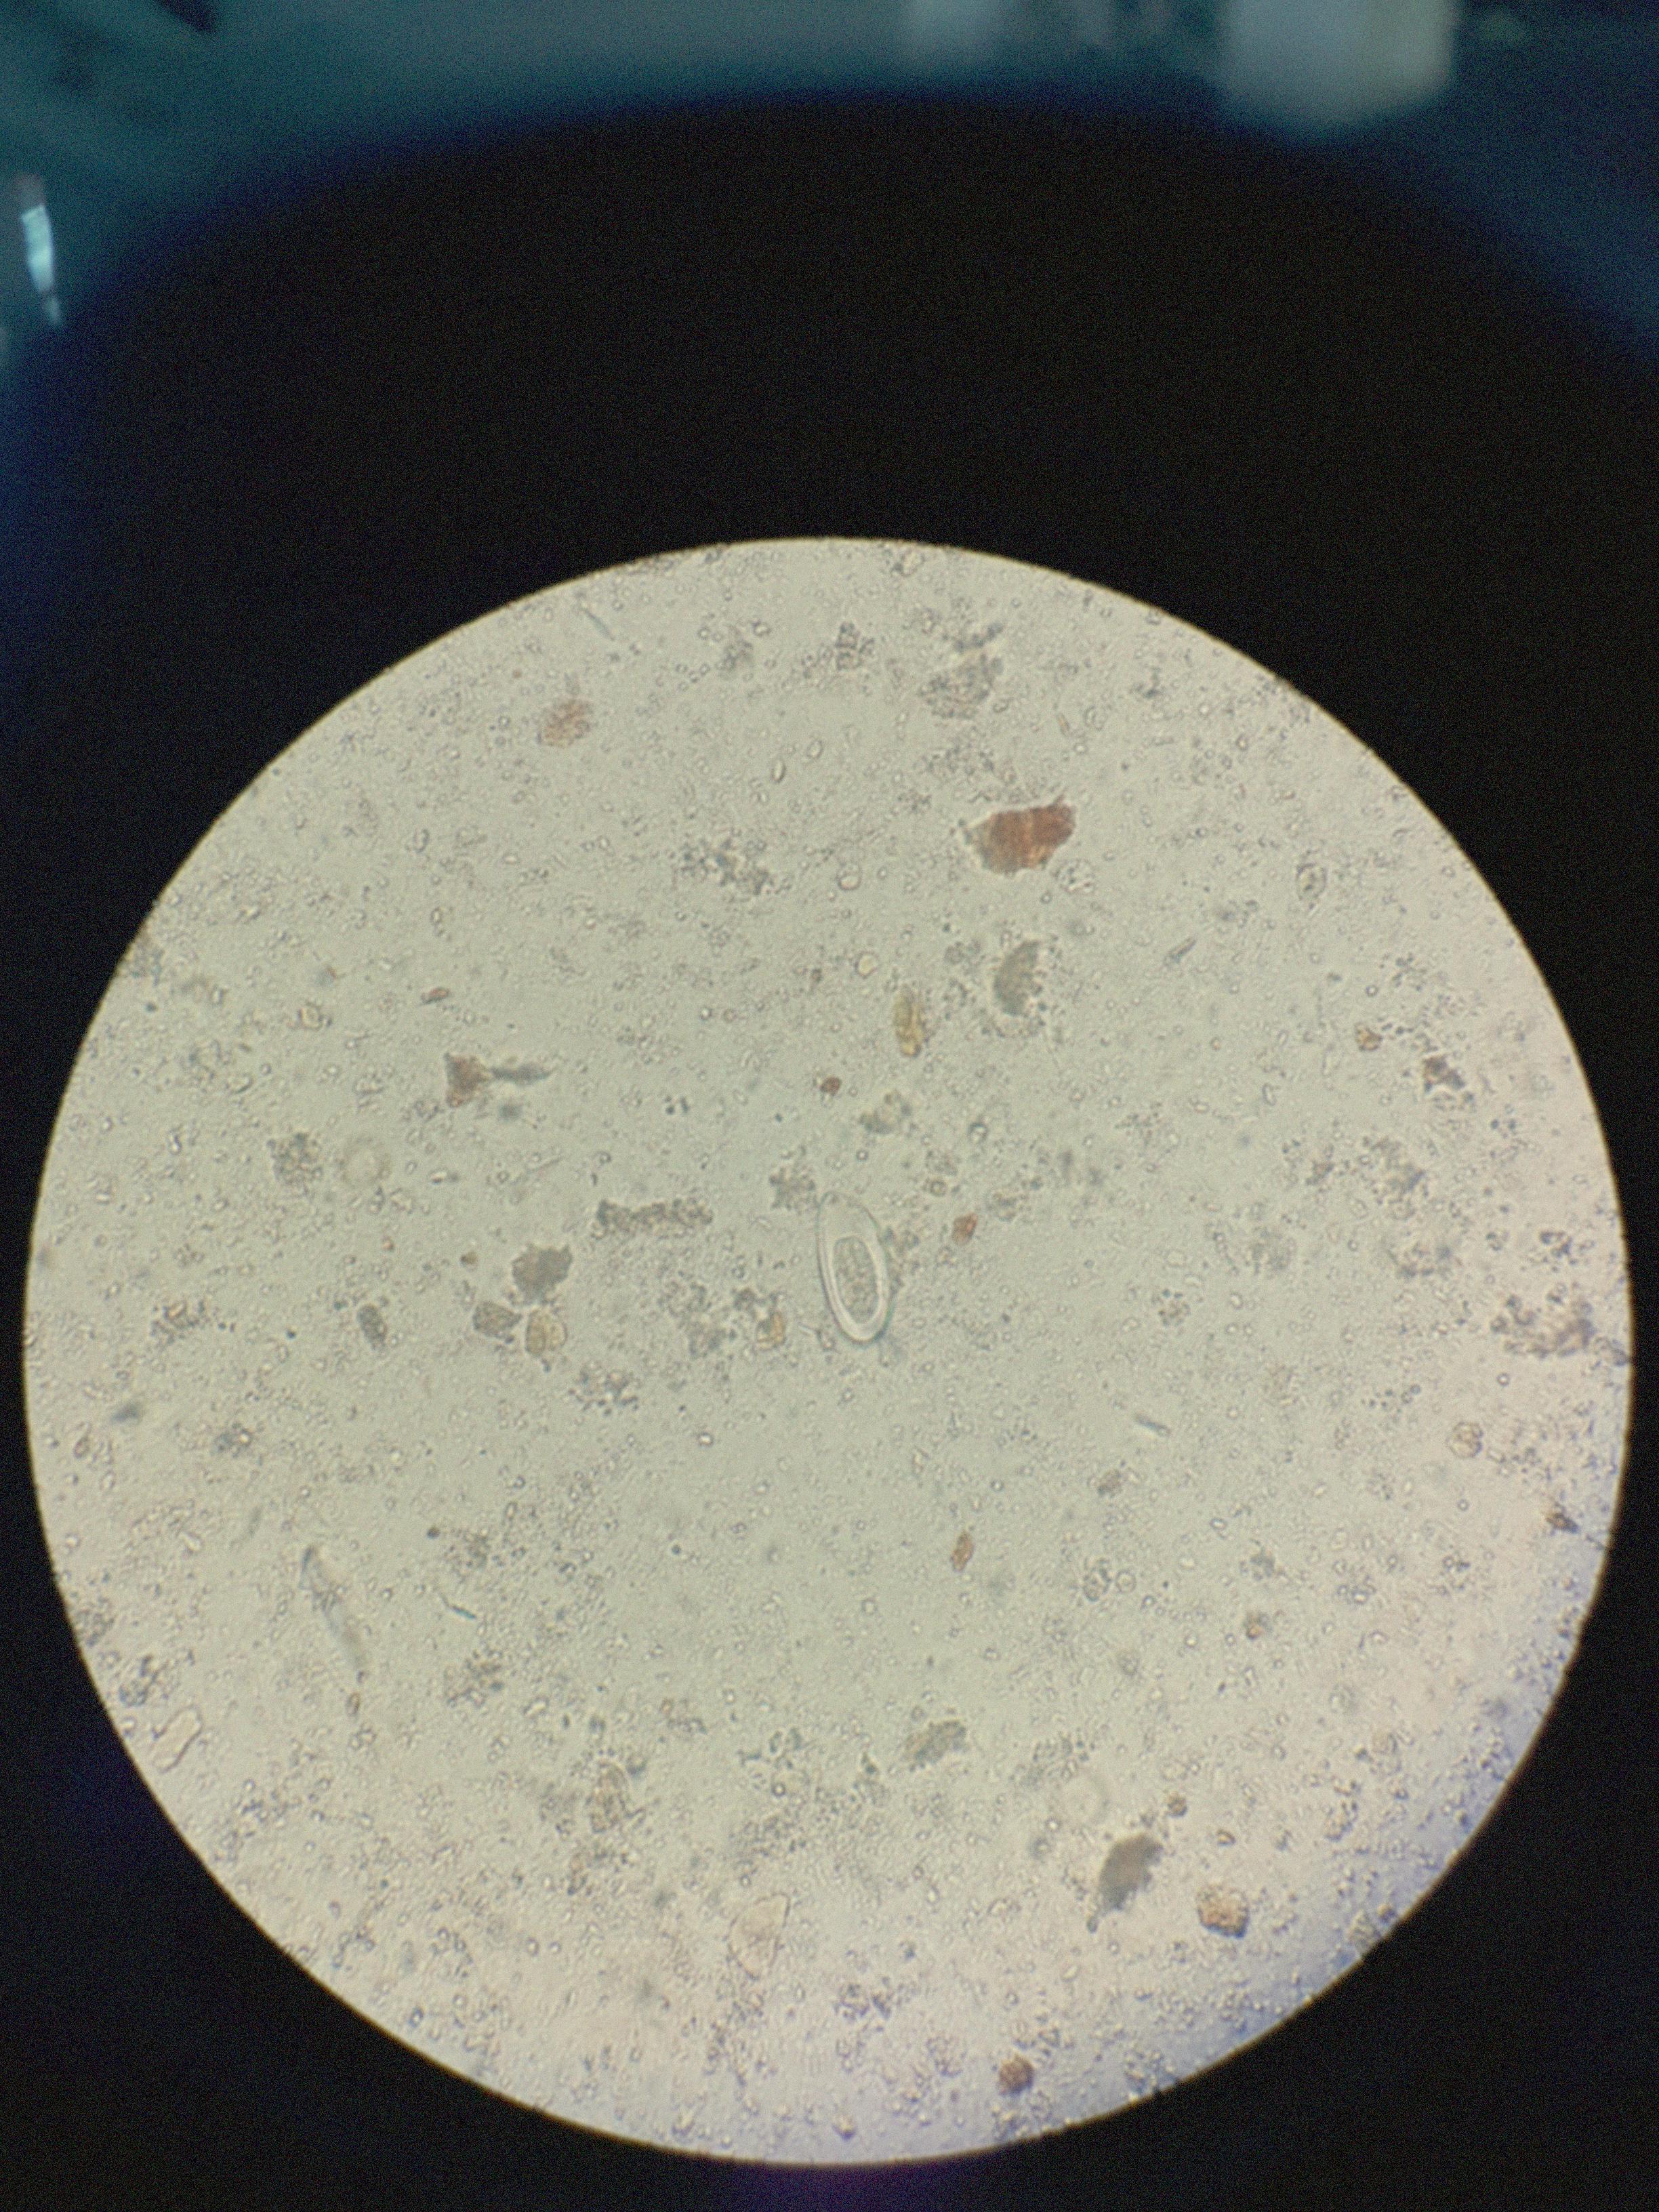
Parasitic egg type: Enterobius vermicularis